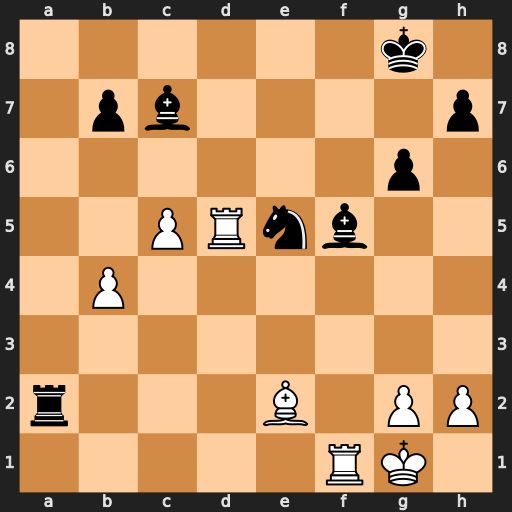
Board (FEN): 6k1/1pb4p/6p1/2PRnb2/1P6/8/r3B1PP/5RK1
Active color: w
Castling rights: -
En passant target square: -
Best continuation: Rxe5 Bxe5 Bc4+ Kg7 Bxa2